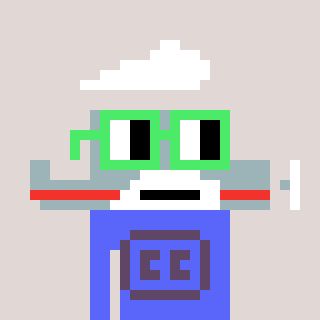
a pixel art character with square light green glasses, a plane-shaped head and a purple-colored body on a warm background